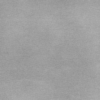
Label: dusty